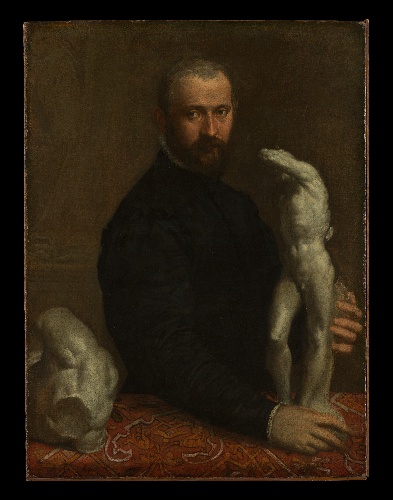
Title: Alessandro Vittoria (1525–1608)
Artist: Paolo Veronese (Paolo Caliari)
Artist bio: Italian, Verona 1528–1588 Venice
Date: ca. 1580
Object type: Painting
Classification: Paintings
Medium: Oil on canvas
Dimensions: 43 1/2 x 32 1/4 in. (110.5 x 81.9 cm)
Department: European Paintings
Credit line: Gwynne Andrews Fund, 1946
Accession year: 1946
Repository: Metropolitan Museum of Art, New York, NY
Tags: Men|Portraits|Artists